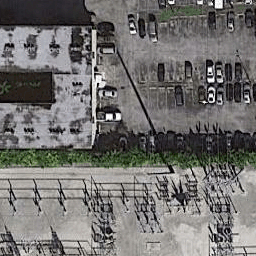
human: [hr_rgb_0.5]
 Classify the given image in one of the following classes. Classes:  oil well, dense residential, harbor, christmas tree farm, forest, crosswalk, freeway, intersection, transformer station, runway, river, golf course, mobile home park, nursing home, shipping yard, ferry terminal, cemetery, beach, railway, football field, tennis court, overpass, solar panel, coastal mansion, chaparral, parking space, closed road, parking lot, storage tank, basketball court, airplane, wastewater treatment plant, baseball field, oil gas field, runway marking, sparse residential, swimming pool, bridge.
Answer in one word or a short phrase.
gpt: transformer station